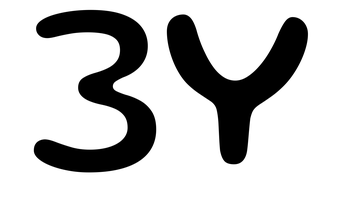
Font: Gluten_Regular